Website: crate-barrel
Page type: account-selection
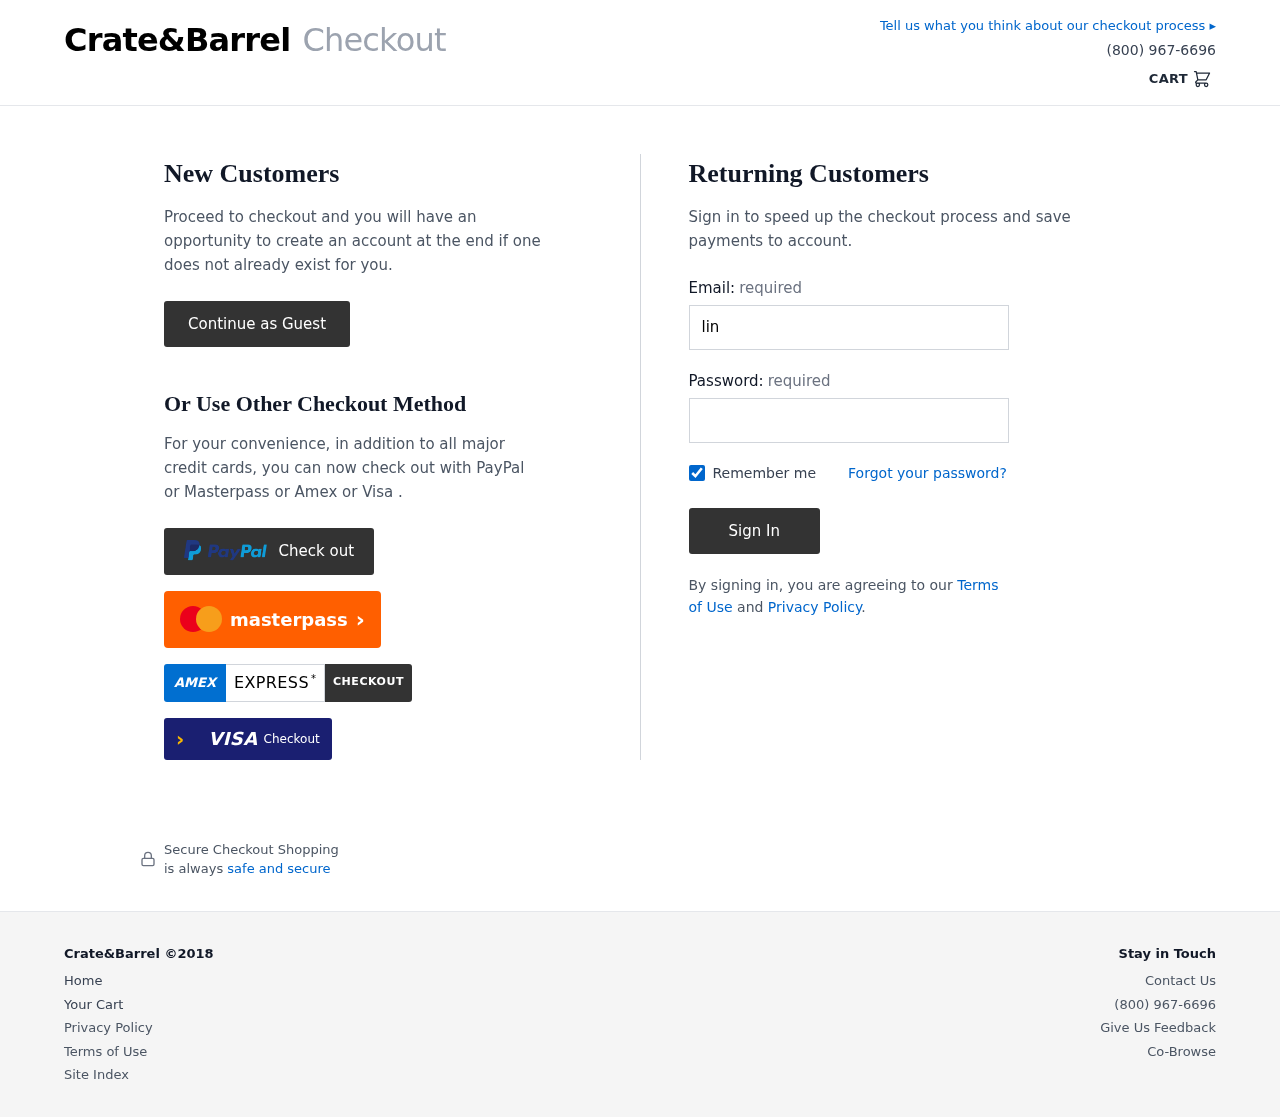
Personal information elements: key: PII_LOGIN_USERNAME
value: lindsey8139